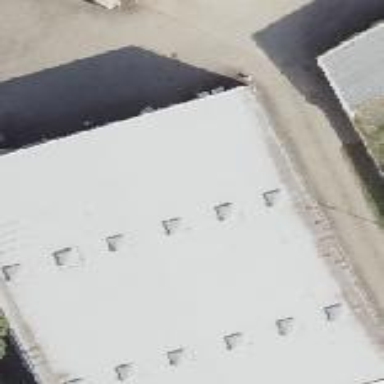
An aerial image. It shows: Flat-roofed commercial building.